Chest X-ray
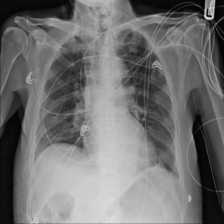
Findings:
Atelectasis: negative
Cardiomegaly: negative
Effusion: positive
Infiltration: negative
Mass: negative
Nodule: negative
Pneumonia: negative
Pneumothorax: negative
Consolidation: negative
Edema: negative
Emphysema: negative
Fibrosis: negative
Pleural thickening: positive
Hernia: negative